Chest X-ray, PA view. Patient: 28 years old, sex M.
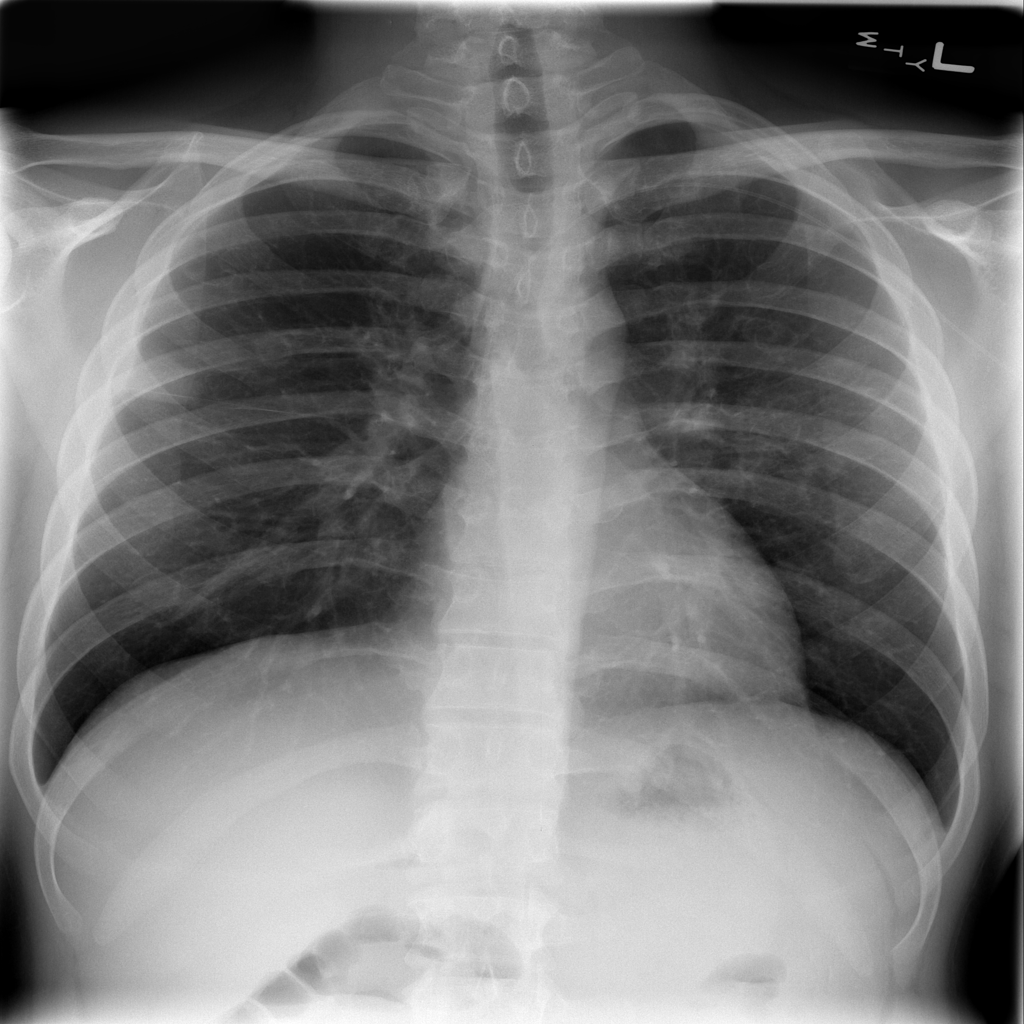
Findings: No Finding